Question: All I need is to place the button on the image. I am practicing at the W3schools CSS. I have altered the original code in the link given.
<URL>
I am providing screenshot of altered code.

code snippet:
'''
<!DOCTYPE html>
<html>
<head>
<style>
div {
height: 200px;
width: 400px;
border: solid green;
}
img {
position: relative;
z-index: -1;
}
</style>
</head>
<body>
<div >
<img src="w3css.gif" width="100%" height="100%">
<button> button </button>
</div>
</body>
</html>
'''
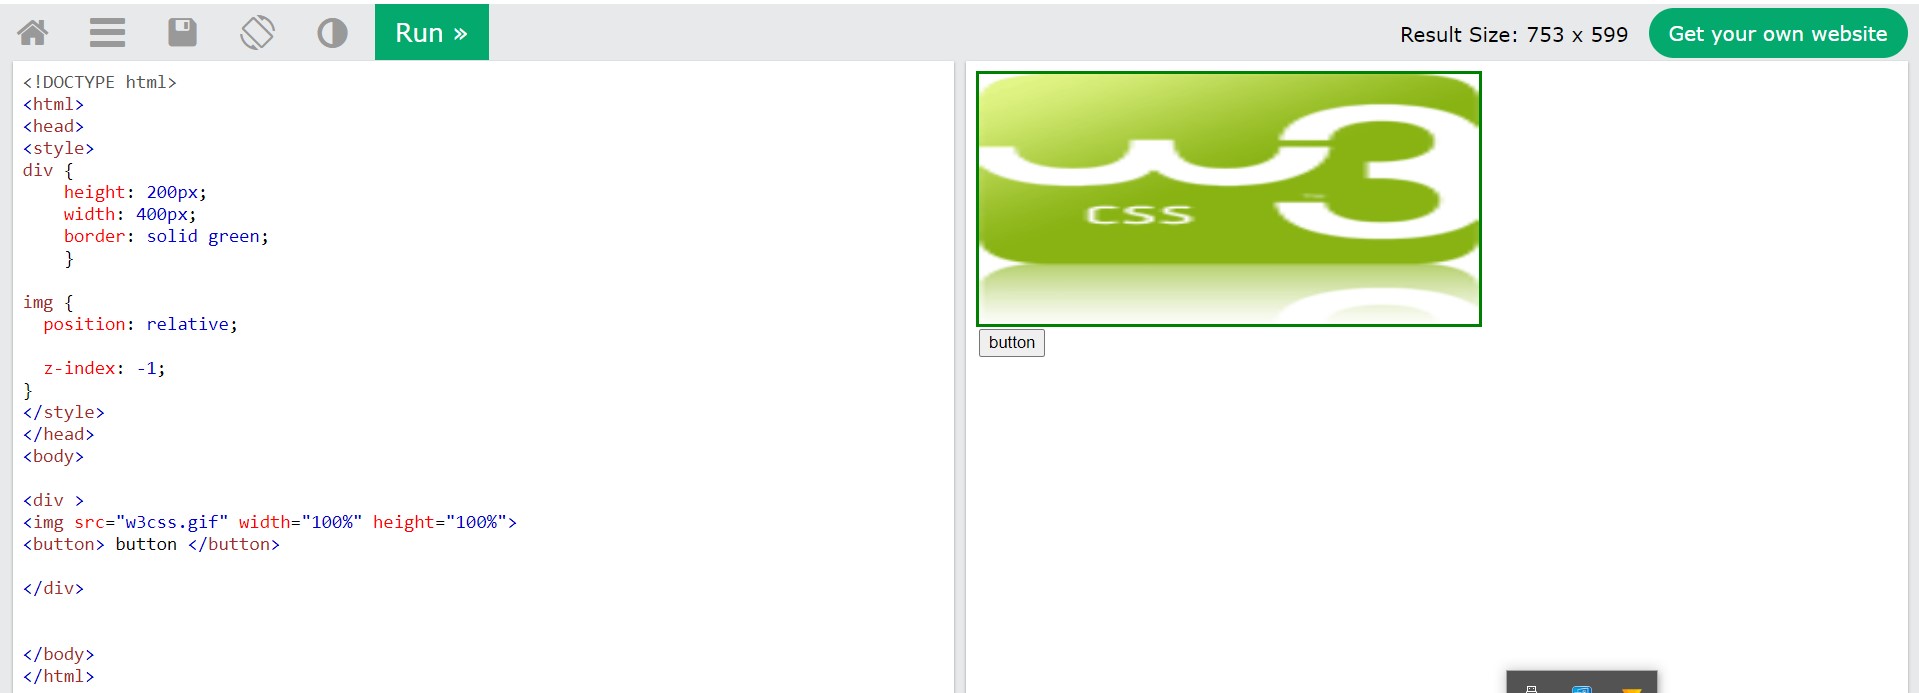
Answer: To position any element on top of another requires making it a layer like this.
'''
.wrapper {
position: relative;
}
.myLayer {
position: absolute; /* becomes a layer */
left: 0; /* relative to its parent wrapper */
top:40px; /* relative to its parent wrapper */
z-index: 2;
font-size: 30px;
}
'''
'''
<div class="wrapper">
<!--other stuff here - ie image or whatever -->
<img src="https://images.unsplash.com/photo-1613585574494-200c873926e1?ixlib=rb-1.2.1&ixid=MnwxMjA3fDB8MHxwaG90by1wYWdlfHx8fGVufDB8fHx8&auto=format&fit=crop&w=1050&q=80" />
<button type="button" class="myLayer">
Position me relative to the wrapper
</button>
</div>
'''